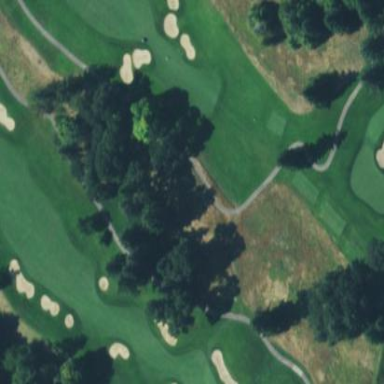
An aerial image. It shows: Rough grassy area used for golf.